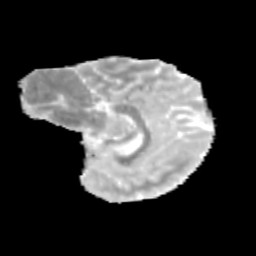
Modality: MD
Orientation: sagittal
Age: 11
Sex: female
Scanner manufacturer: siemens
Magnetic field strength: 3 T
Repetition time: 3.8 s
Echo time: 0.07 s